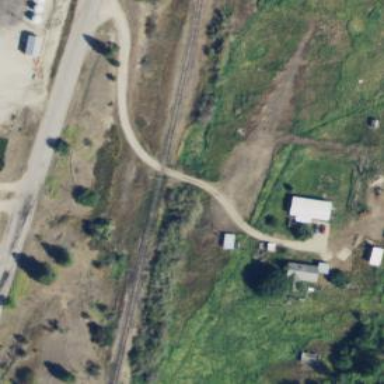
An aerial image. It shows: Level crossing along the railway.